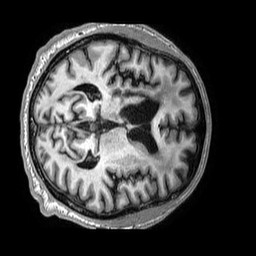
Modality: T1w
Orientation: axial
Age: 57
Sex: male
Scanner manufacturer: philips
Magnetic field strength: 3 T
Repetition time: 0.006653 s
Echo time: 0.002998 s